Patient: sex M, age 81
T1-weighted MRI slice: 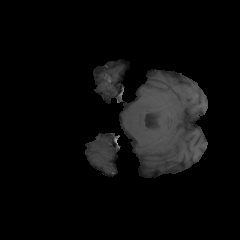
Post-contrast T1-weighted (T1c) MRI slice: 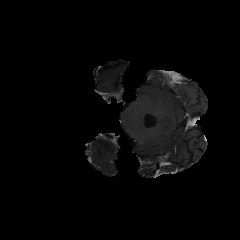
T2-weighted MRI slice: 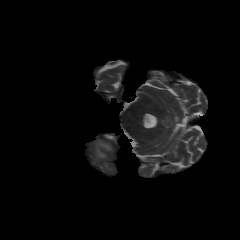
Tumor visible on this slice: yes
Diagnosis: Glioblastoma, IDH-wildtype
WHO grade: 4